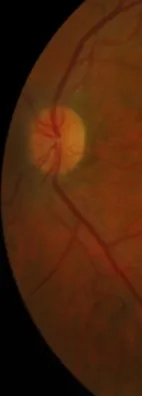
Color fundus photograph of the left eye showing foveal hemorrhage and several superficial hemorrhages in the interpapillomacular bundle.
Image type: ophthalmic_imaging (fundus_photograph)